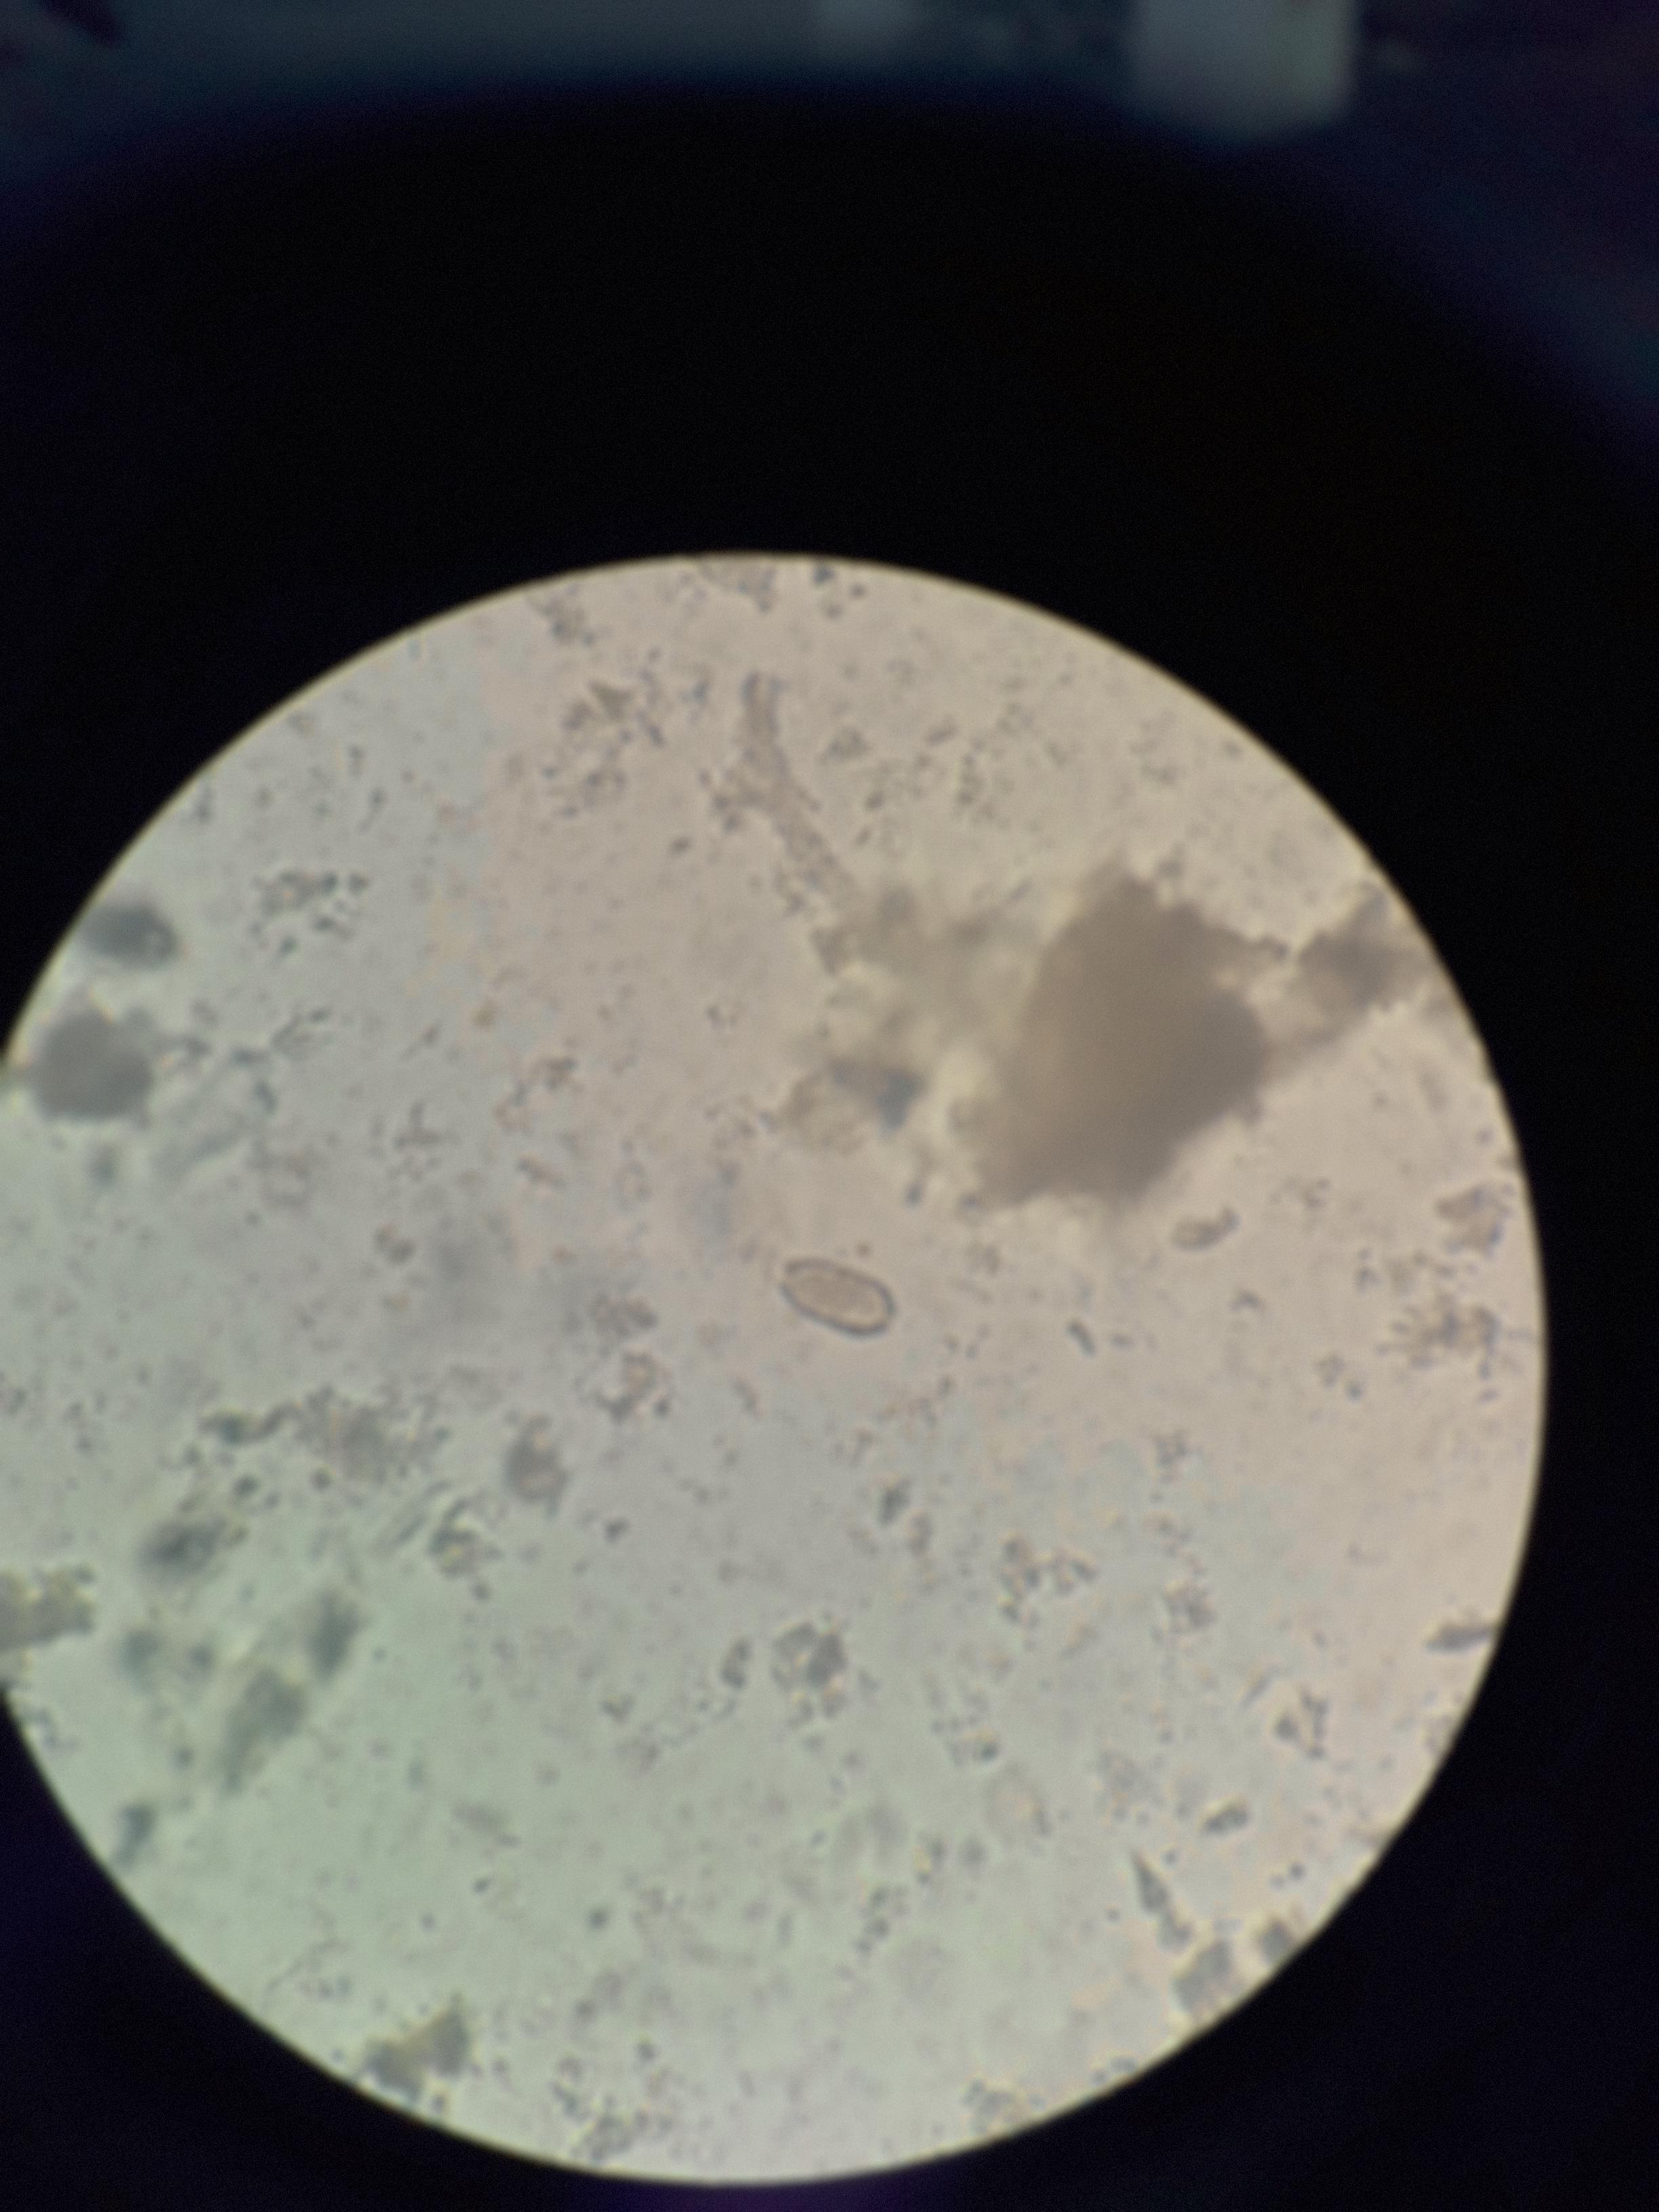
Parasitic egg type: Capillaria philippinensis